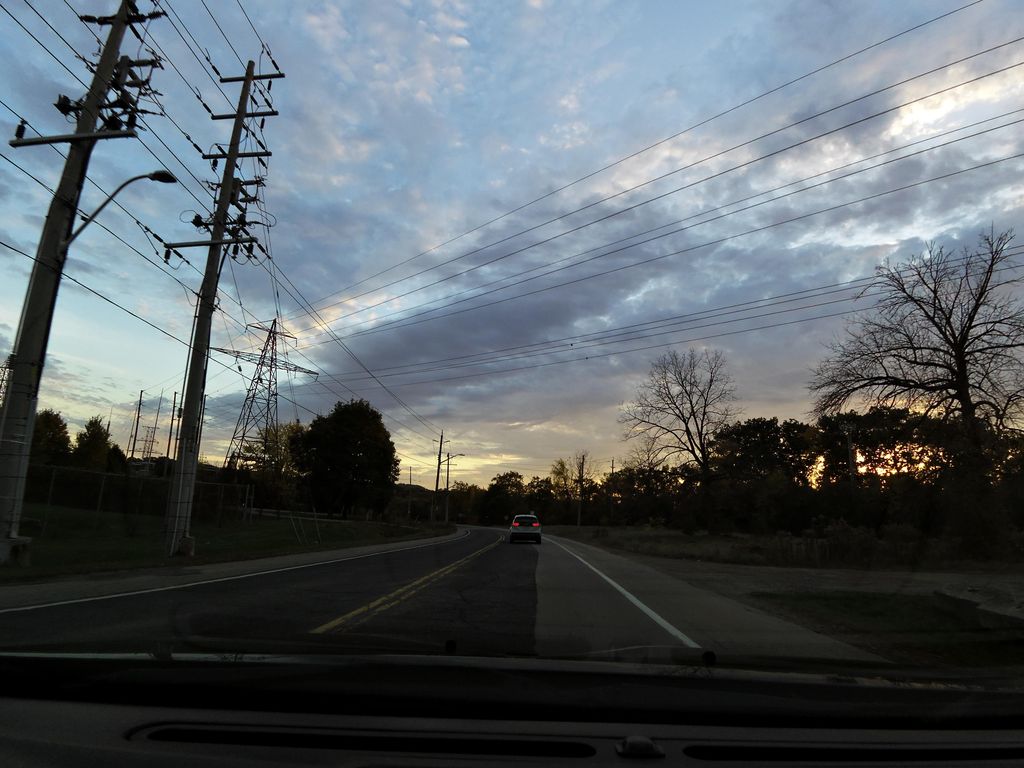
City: hamilton